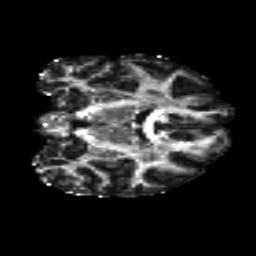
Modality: FA
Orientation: coronal
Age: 22
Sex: male
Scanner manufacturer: siemens
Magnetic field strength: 3 T
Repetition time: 8.8 s
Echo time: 0.085 s